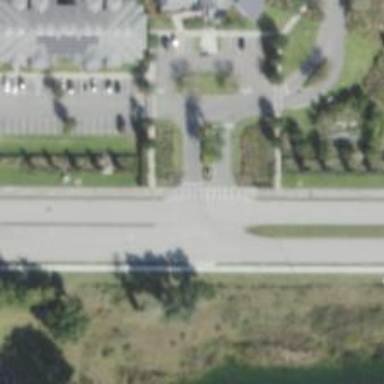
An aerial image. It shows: Marked crossing on cycleway.